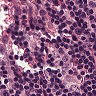
Metastatic tissue present: no